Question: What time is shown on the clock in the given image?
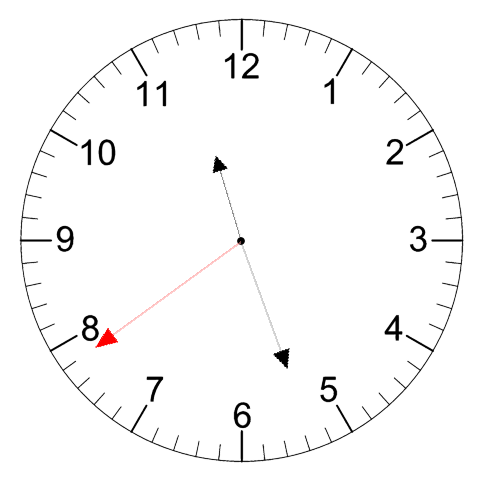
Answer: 11:26:39